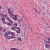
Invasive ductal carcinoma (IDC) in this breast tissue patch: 1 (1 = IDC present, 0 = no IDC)